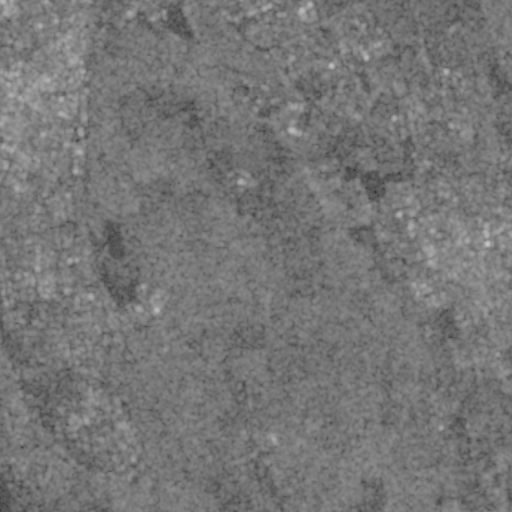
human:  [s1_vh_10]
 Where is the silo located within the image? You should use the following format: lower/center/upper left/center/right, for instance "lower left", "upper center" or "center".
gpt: The silo is located in the upper right of the image.
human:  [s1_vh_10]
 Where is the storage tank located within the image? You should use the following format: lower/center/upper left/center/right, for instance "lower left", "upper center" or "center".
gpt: The storage tank is located in the lower center of the image.
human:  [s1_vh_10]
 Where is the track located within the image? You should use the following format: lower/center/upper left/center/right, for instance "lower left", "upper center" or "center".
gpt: The track is located in the center right of the image.
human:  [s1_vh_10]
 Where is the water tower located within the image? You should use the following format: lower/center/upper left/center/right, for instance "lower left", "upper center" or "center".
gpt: The water tower is located in the center left of the image.
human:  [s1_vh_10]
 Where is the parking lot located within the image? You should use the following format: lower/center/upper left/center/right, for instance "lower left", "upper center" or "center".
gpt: There is no parking lot in the image.

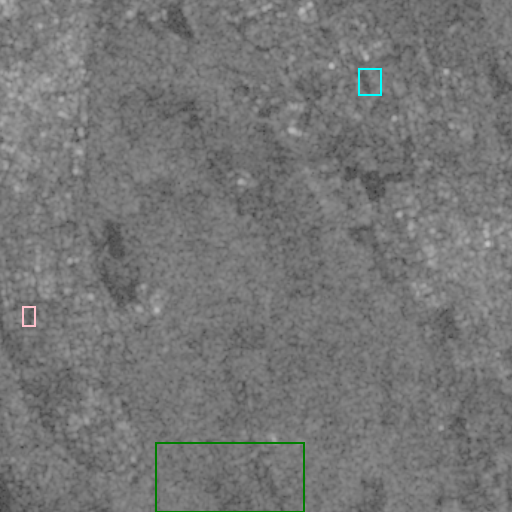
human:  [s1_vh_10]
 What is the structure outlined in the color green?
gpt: The structure outlined in green is a crop field.
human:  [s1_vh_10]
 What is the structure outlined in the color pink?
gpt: The structure outlined in pink is a park.
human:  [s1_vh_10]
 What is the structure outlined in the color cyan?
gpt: The structure outlined in cyan is a parking lot.
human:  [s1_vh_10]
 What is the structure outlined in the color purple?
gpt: There is no purple outline.